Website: home-depot
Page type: delivery-shipping
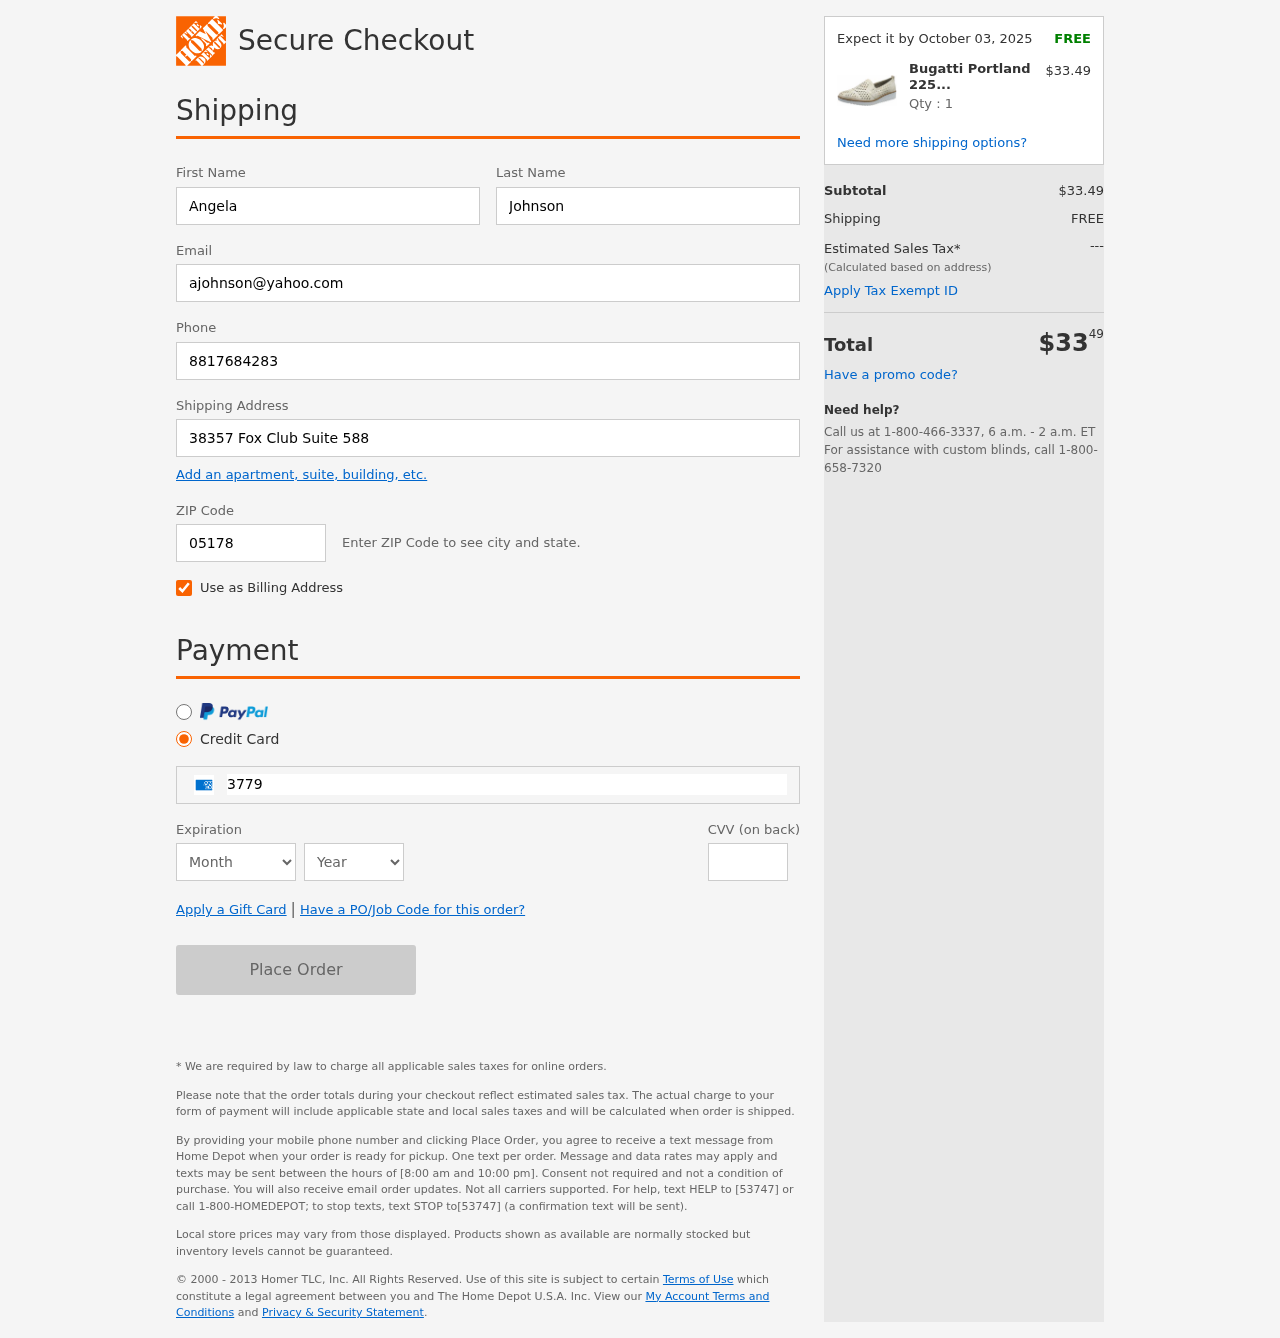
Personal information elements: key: PII_CARD_CVV
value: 8538
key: PII_CARD_EXPIRY_MONTH
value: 07
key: PII_CARD_EXPIRY_YEAR
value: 26
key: PII_CARD_NUMBER
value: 3779 2487 5164 010
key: PII_EMAIL
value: ajohnson@yahoo.com
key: PII_FIRSTNAME
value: Angela
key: PII_LASTNAME
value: Johnson
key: PII_PHONE
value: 8817684283
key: PII_POSTCODE
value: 05178
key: PII_STREET
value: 38357 Fox Club Suite 588
Product elements: key: PRODUCT1_NAME
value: Bugatti Portland 2250076 Loafers, (Puder 74), 5 UK
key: PRODUCT1_PRICE
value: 33.49
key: PRODUCT1_QUANTITY
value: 1
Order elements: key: ORDER_DELIVERY_DATE
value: Expect it by October 03, 2025
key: ORDER_SUBTOTAL
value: $33.49
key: ORDER_SHIPPING_COST
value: FREE
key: ORDER_TOTAL
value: $3349